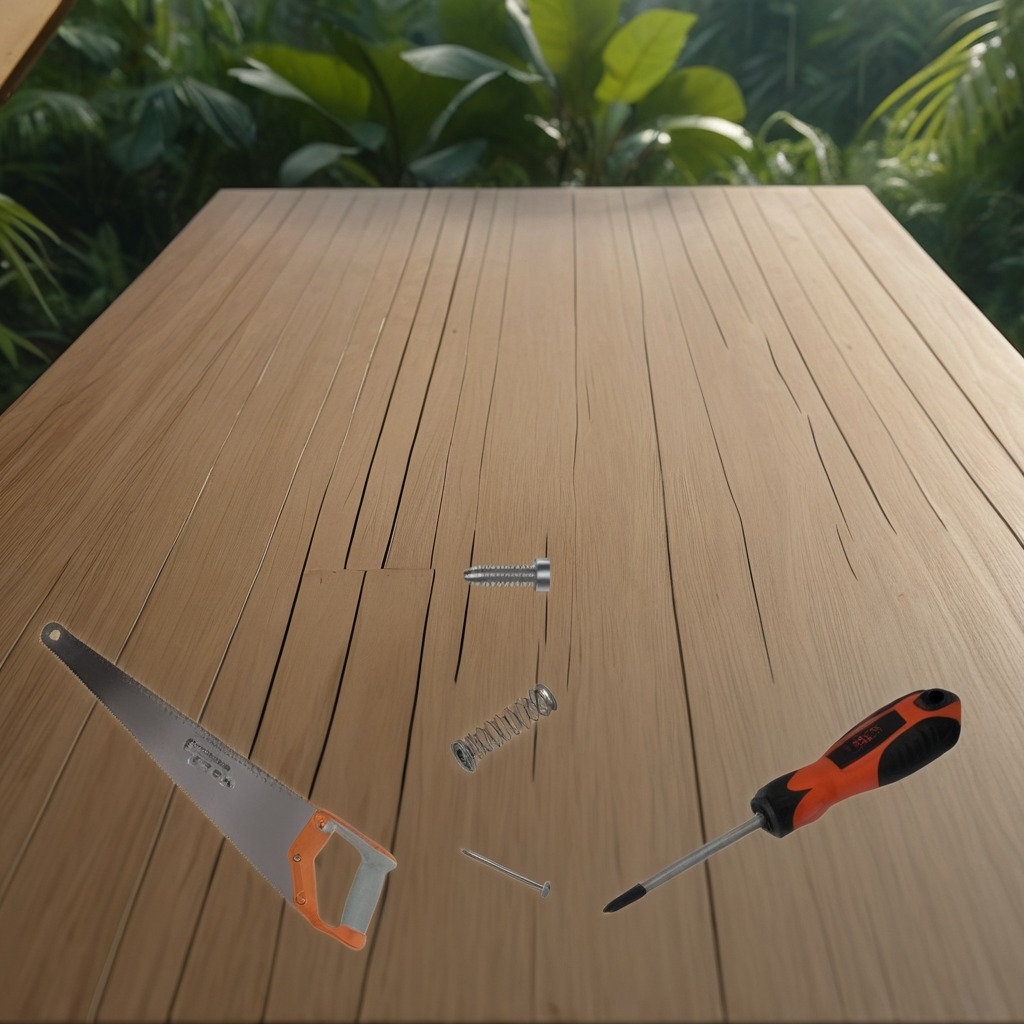
A metal machine screw, an iron nail, a coiled metal spring, a handheld metal saw, and a screwdriver are lying on a wooden table inside a jungle field workshop tent.